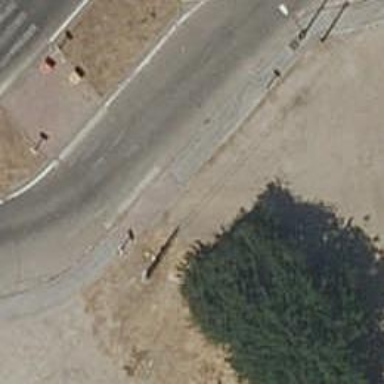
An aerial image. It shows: Bollard.